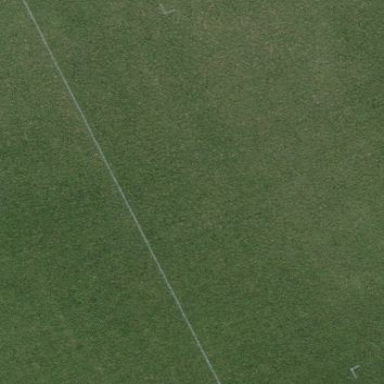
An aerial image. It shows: Soccer pitch with grass surface for leisure and sports.